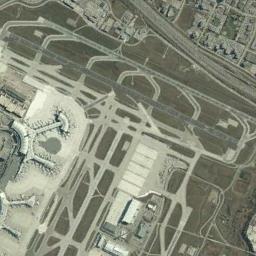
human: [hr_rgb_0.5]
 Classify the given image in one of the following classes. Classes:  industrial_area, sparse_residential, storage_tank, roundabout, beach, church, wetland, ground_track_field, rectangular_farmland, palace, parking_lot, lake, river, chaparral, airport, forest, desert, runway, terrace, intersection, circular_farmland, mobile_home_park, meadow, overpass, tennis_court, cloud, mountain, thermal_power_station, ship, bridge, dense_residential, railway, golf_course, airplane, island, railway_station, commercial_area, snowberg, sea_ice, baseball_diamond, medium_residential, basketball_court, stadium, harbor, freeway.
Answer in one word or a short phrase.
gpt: airport